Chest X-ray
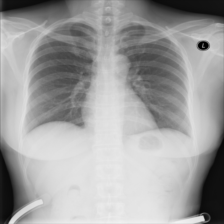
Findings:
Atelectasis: negative
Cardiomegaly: negative
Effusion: negative
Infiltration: negative
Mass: negative
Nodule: negative
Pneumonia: negative
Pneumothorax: negative
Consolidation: negative
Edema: negative
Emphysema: negative
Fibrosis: negative
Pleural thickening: negative
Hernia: negative